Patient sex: F
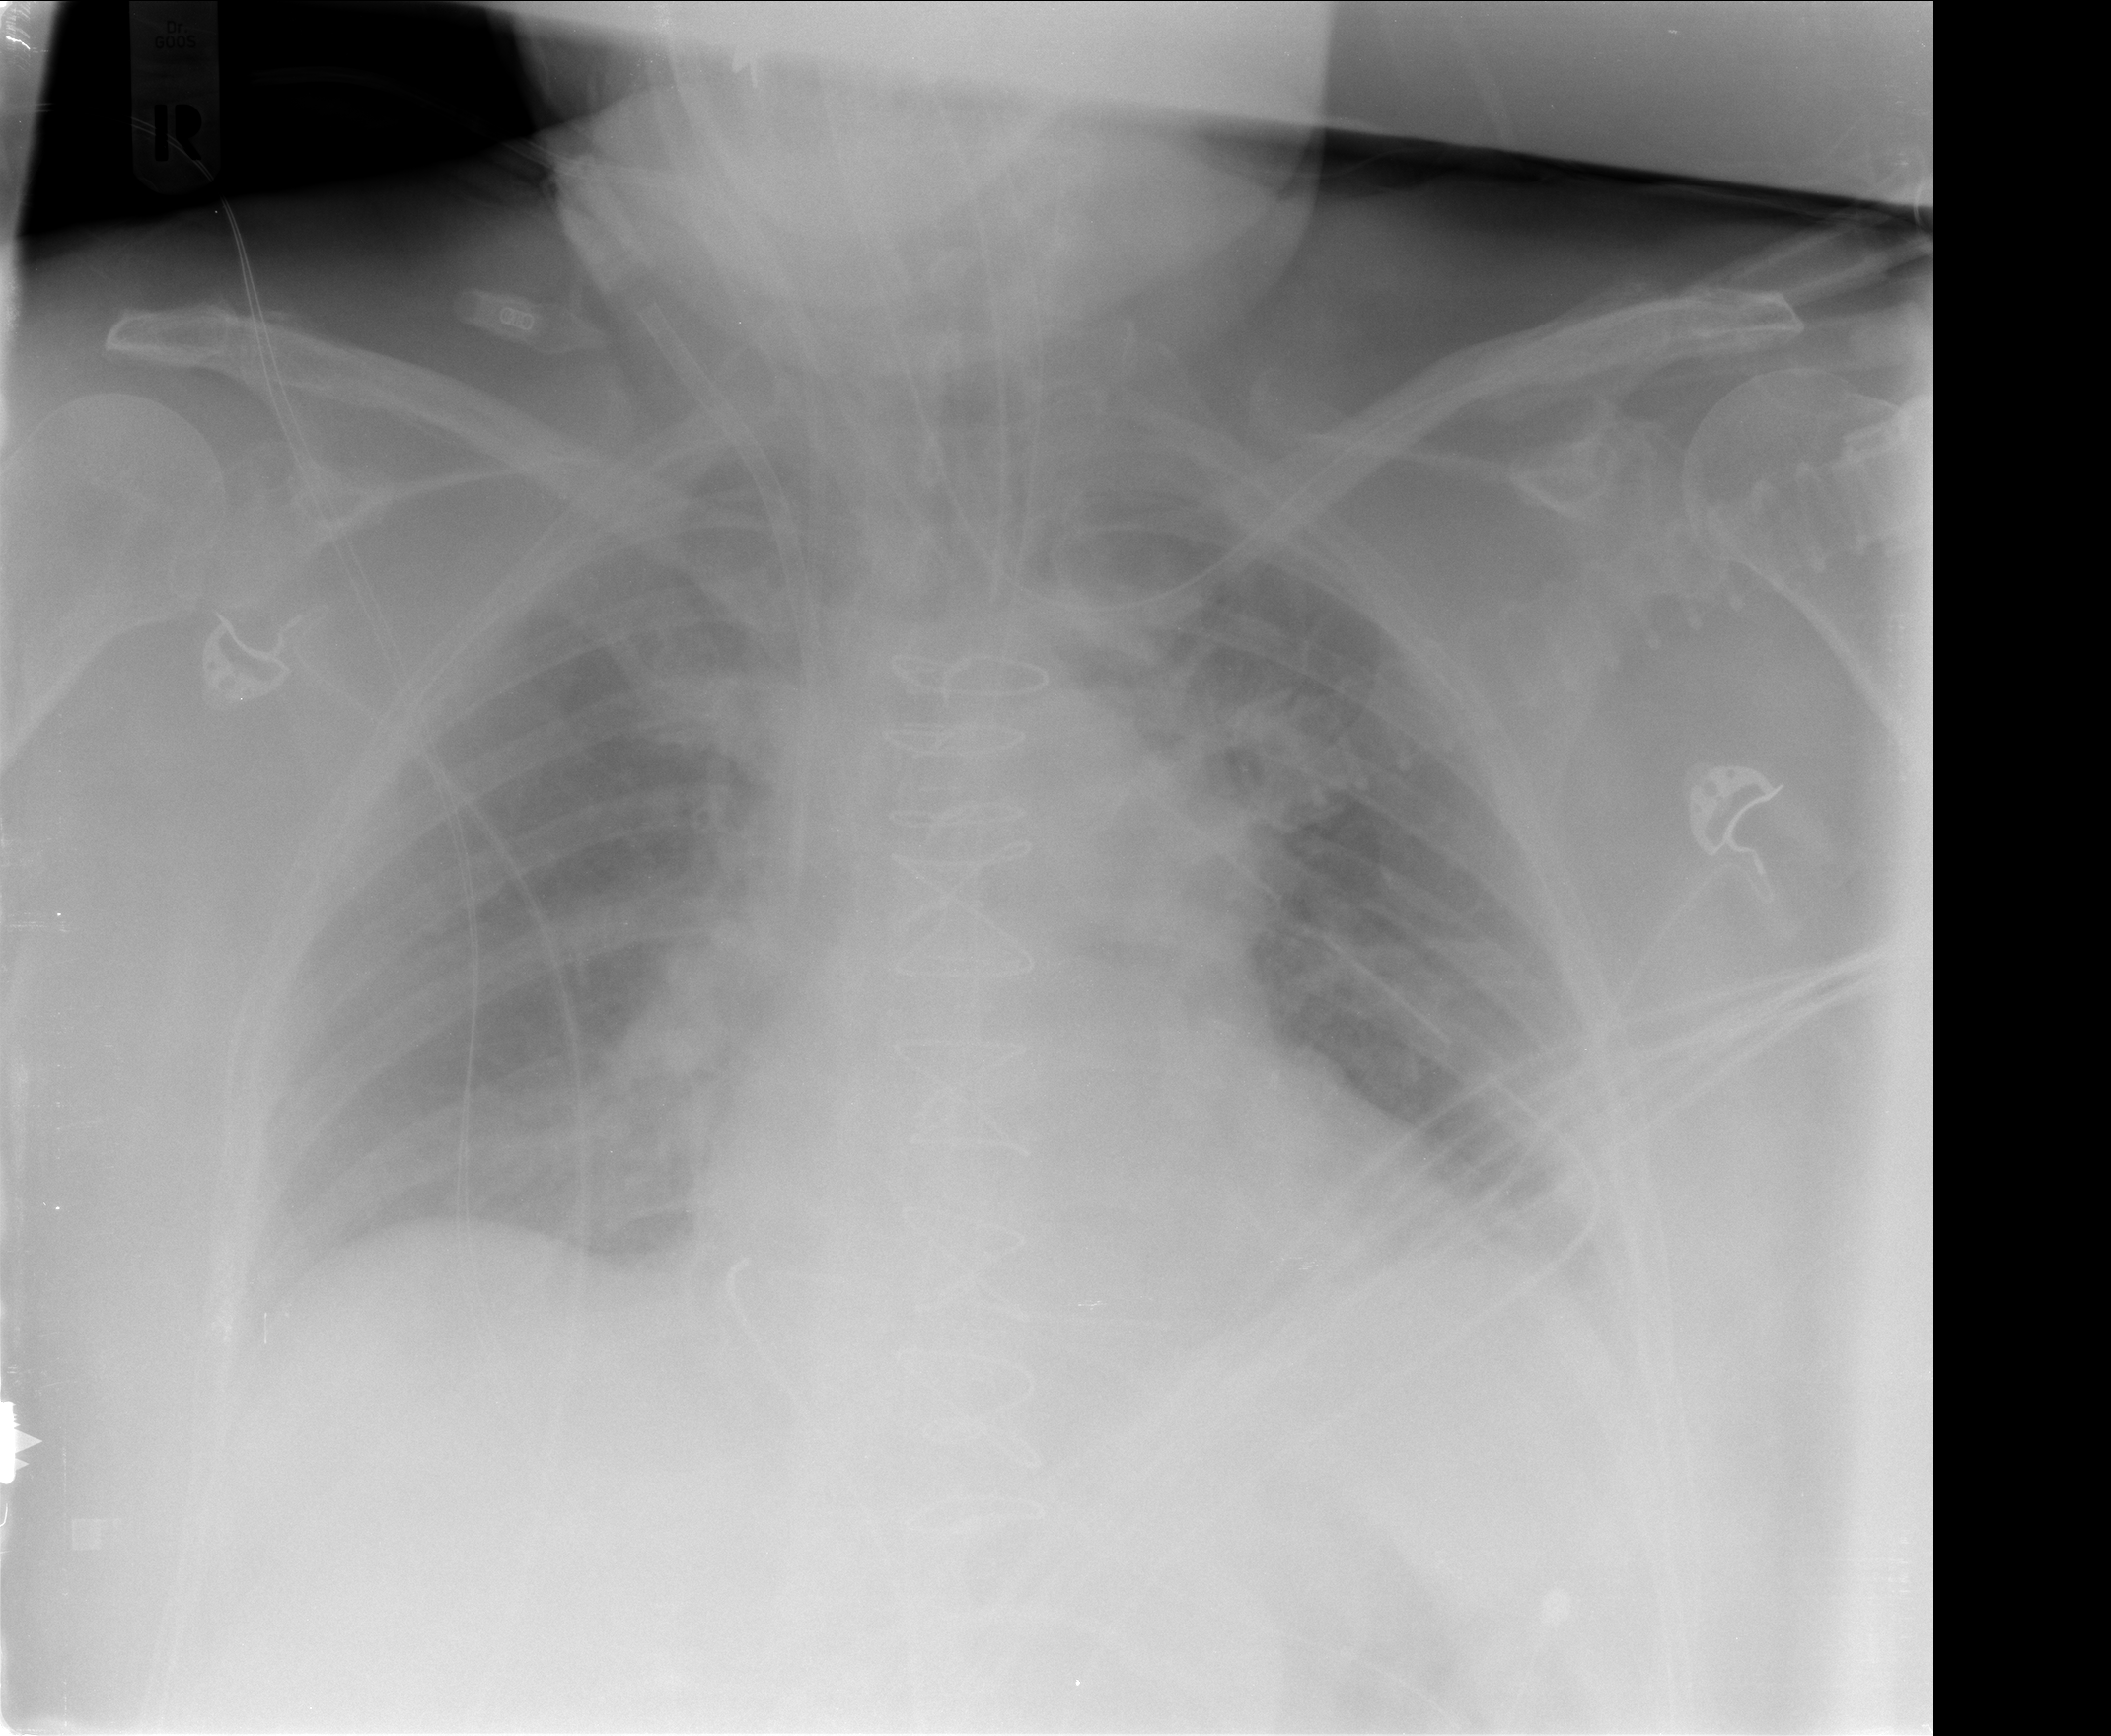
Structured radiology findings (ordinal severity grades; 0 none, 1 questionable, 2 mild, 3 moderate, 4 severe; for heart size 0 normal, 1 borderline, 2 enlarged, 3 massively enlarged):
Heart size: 0
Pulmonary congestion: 1
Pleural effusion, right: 2
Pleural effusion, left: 1
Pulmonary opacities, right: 0
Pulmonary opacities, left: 0
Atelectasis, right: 0
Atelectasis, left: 2